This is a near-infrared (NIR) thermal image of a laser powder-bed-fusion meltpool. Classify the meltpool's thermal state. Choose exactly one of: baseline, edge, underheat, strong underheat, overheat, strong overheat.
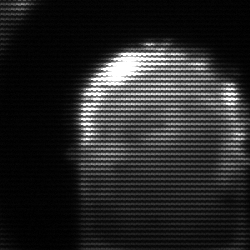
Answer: edge